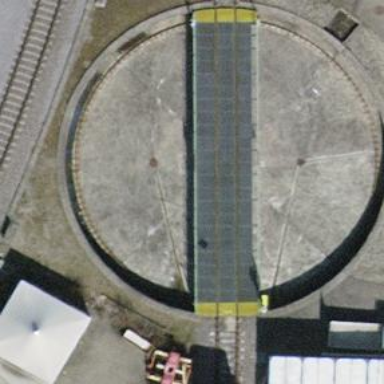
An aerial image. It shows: Railway turntable in service yard.